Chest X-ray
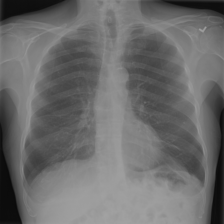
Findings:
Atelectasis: negative
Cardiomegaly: negative
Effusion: negative
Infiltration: positive
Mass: negative
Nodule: negative
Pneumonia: negative
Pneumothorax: negative
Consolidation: negative
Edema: negative
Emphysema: negative
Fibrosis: negative
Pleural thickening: negative
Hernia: negative